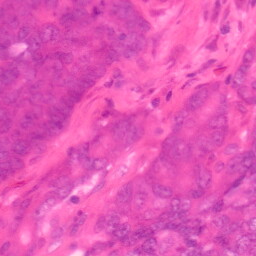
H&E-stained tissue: Colon